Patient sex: M
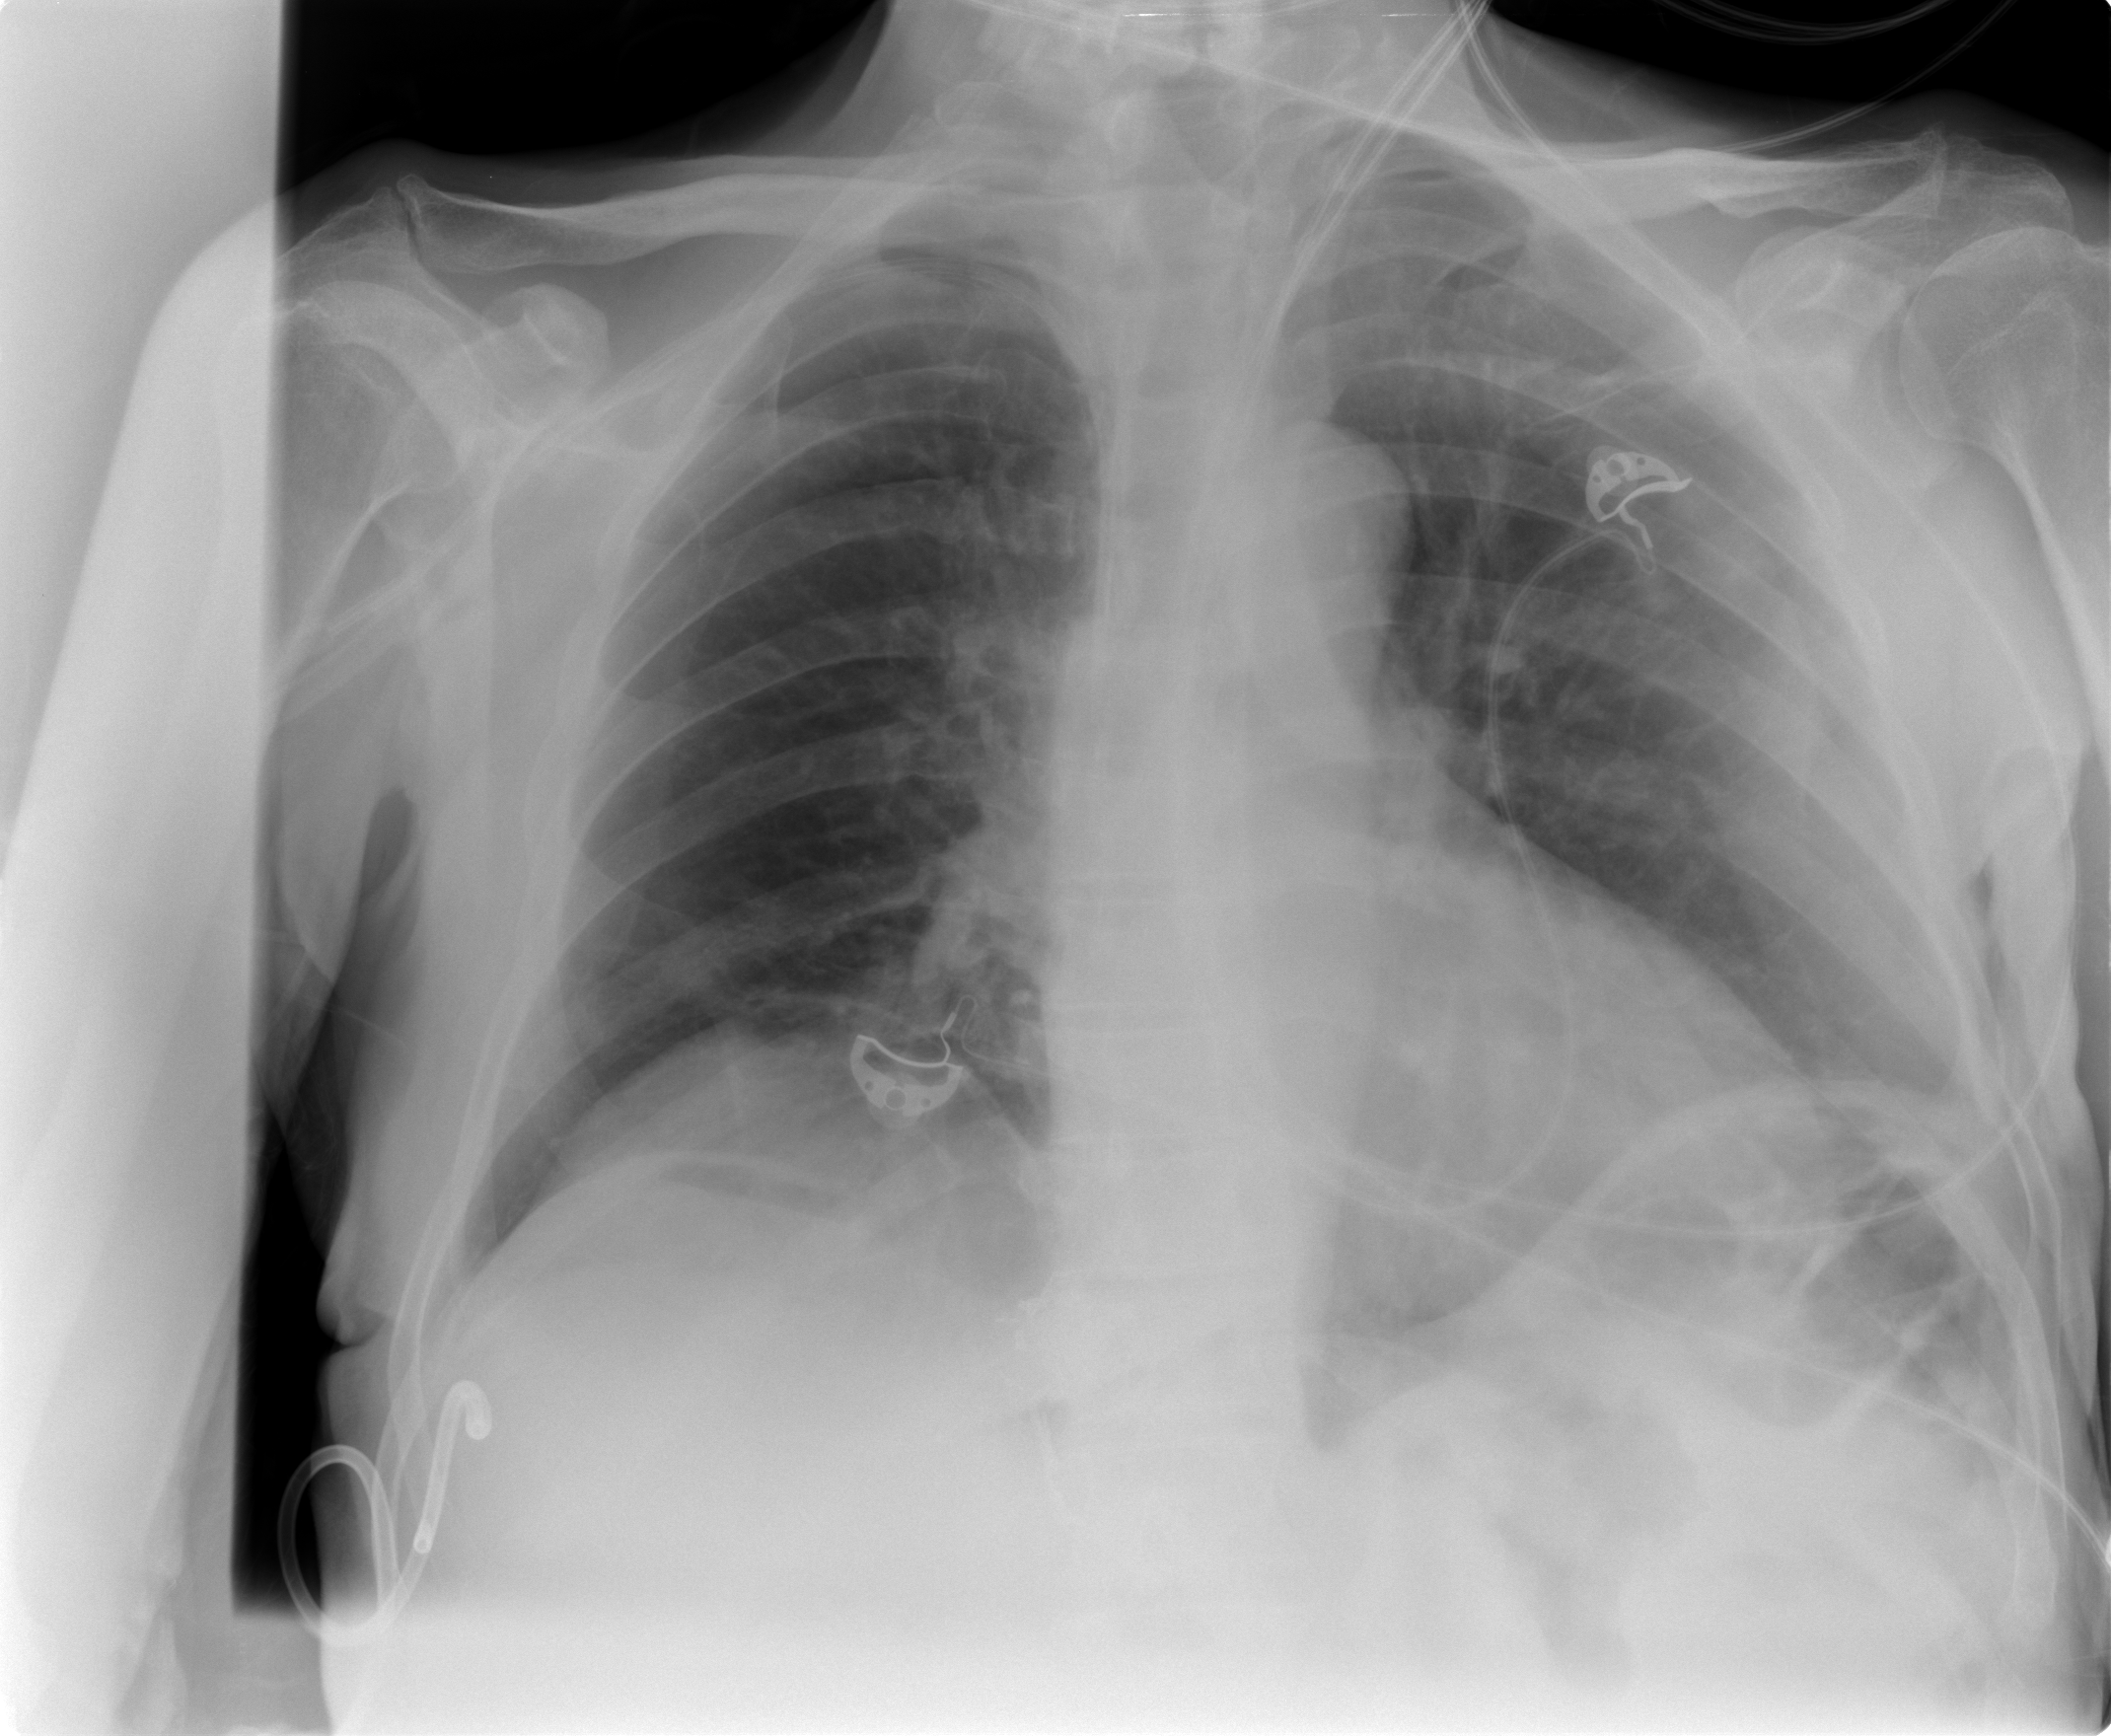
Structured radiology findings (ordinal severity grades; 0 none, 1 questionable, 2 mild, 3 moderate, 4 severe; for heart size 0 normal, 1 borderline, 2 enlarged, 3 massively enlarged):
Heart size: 0
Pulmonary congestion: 0
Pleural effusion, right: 0
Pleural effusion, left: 0
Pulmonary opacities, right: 0
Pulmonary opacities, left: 0
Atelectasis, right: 2
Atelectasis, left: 0